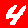
Digit: 4